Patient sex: M
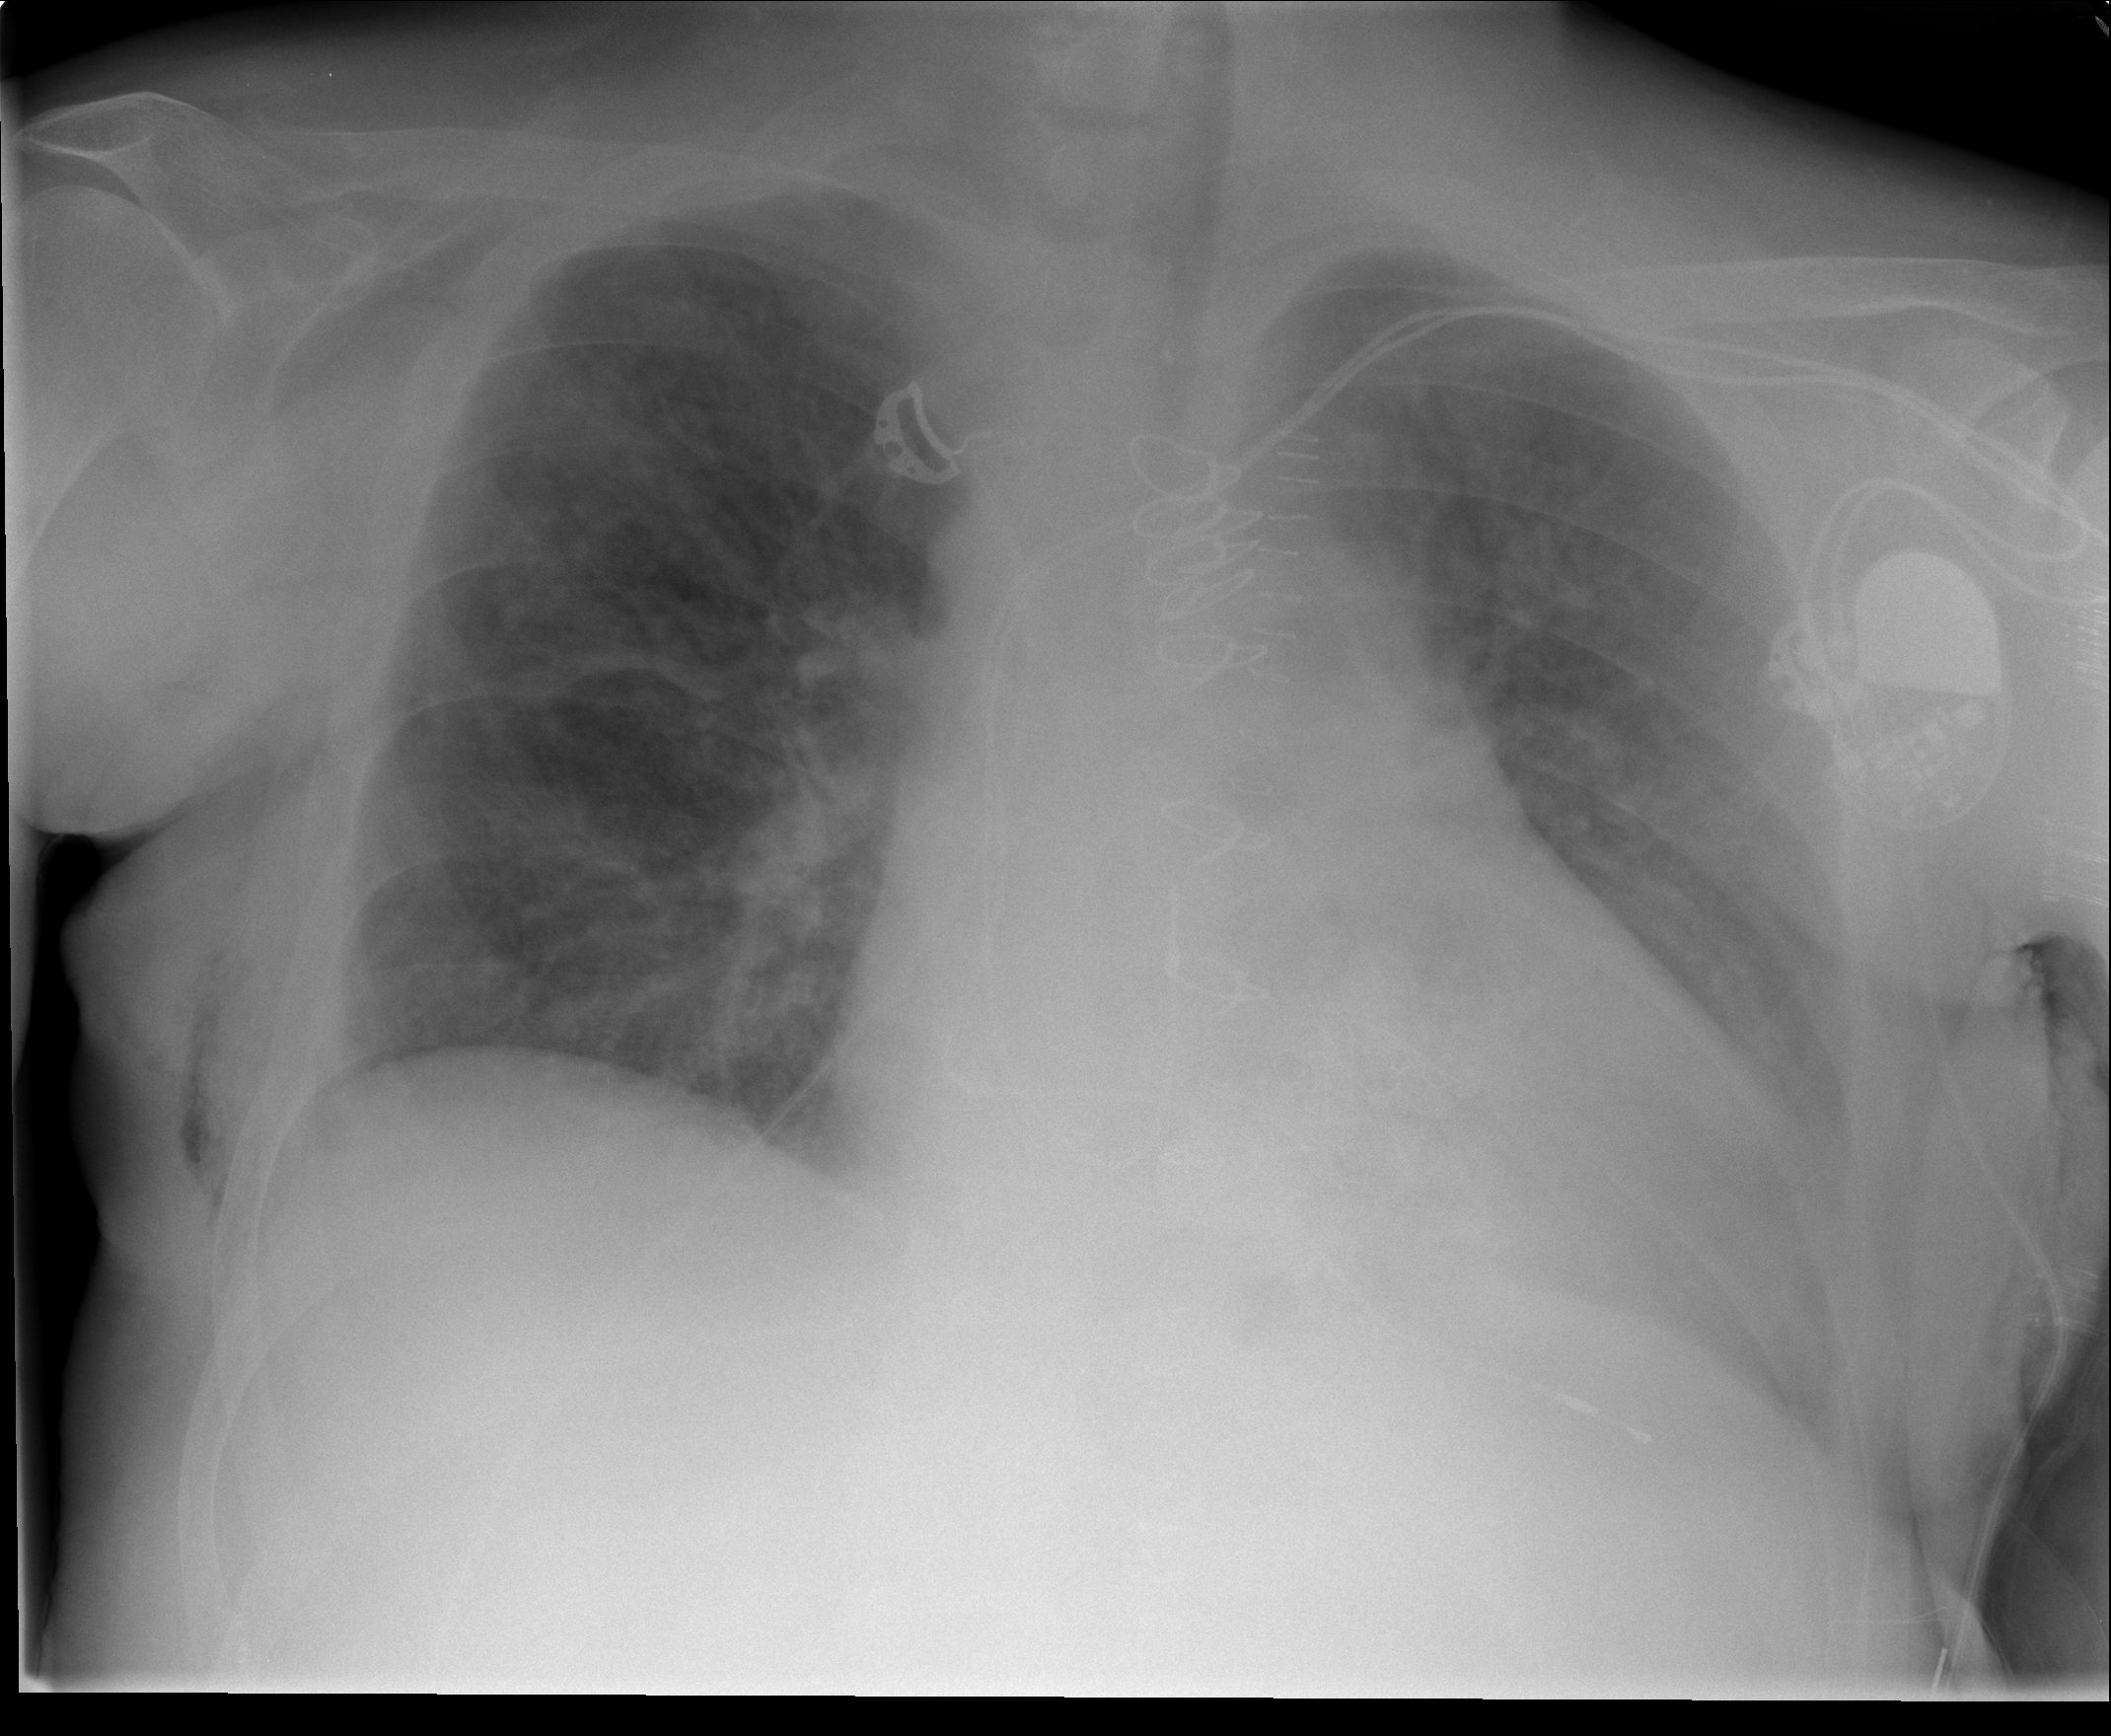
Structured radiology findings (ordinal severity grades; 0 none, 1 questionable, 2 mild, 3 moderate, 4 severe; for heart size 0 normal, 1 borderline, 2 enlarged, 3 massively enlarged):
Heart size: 2
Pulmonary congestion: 2
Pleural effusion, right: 0
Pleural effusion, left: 1
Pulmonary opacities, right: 2
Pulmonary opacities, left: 2
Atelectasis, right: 0
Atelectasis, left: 0